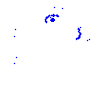
Particle: kaon